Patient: sex F, age 58
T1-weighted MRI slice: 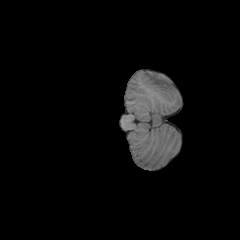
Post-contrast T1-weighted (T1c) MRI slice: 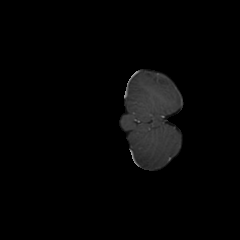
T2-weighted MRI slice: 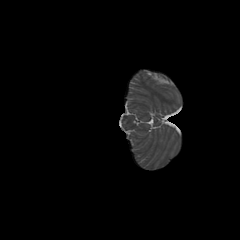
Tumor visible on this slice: no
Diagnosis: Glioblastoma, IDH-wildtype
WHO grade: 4